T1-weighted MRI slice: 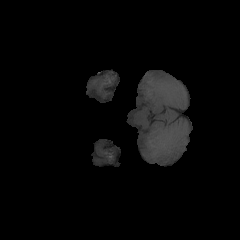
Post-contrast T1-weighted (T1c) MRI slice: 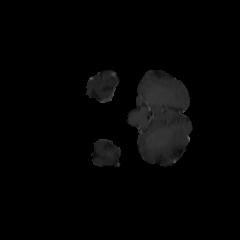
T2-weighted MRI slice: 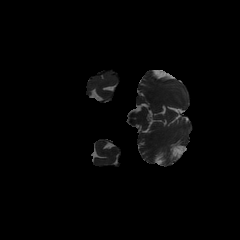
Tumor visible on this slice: no